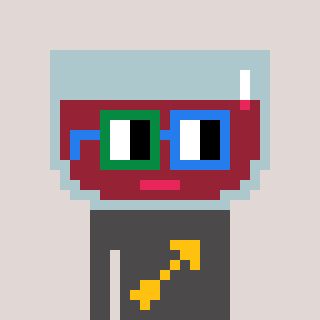
a pixel art character with square green and blue glasses, a wine-shaped head and a grayscale-colored body on a warm background